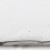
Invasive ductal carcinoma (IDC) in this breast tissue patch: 0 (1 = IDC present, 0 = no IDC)